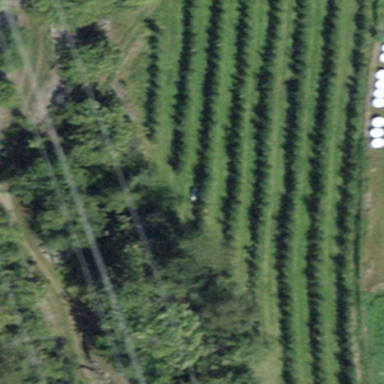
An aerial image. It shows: Vineyard with grape crops.